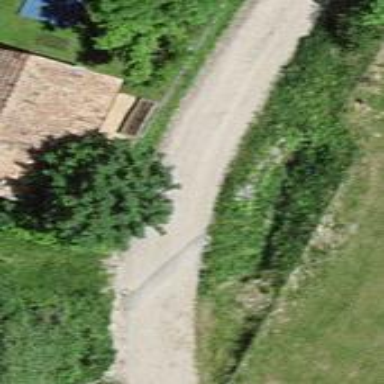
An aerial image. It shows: Residential road with ground surface.